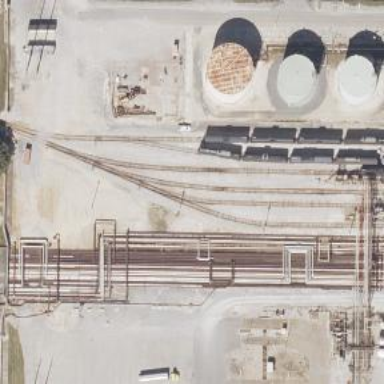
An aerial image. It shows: Rail spur service.